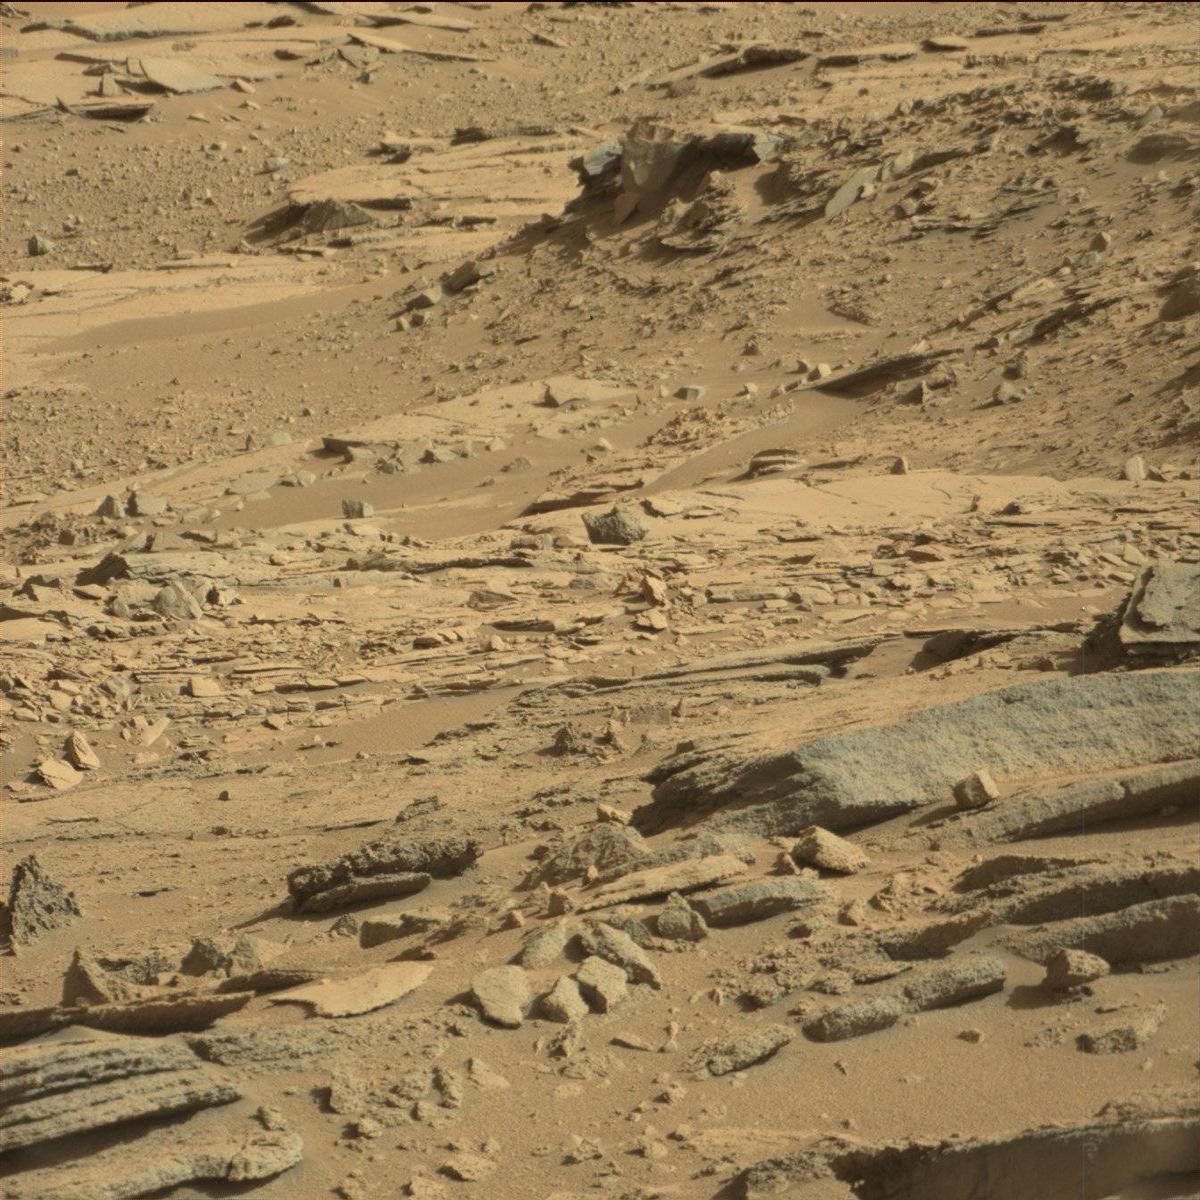
Terrain classes present: Bedrock, Sand / Soil